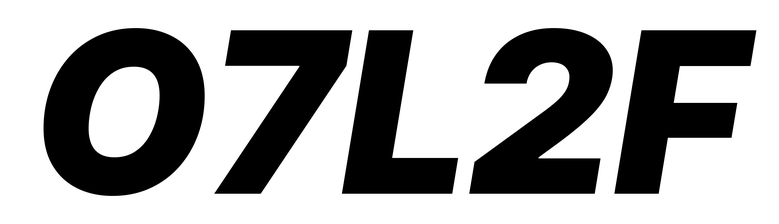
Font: Inter-Italic_Black_Italic